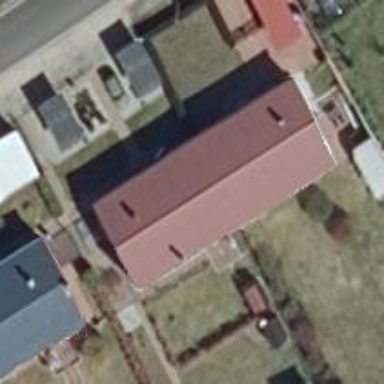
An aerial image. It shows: Semi-detached house with gabled roof.